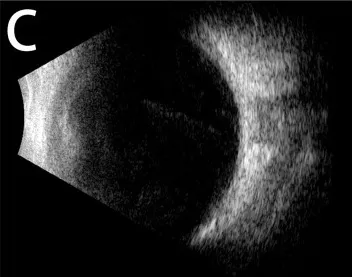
(B,C) The day after repeat-PKP, the graft is clear and the anterior segment is quiet with low intraocular pressure and lens opacity. The ultrasound showed vitreous opacity relief.
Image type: ophthalmic_imaging (b_scan)